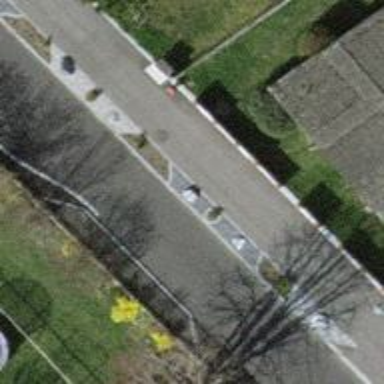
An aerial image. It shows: Traffic calming feature called choker.